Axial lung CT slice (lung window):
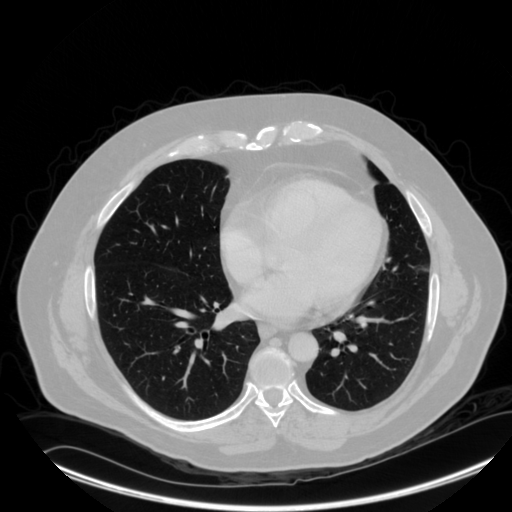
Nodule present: no